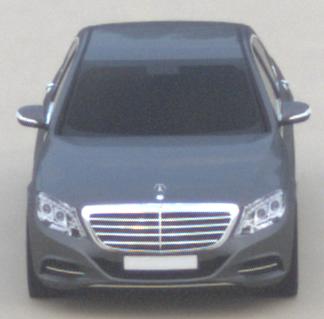
Make: Mercedes-Benz
Model: S 400 HYBRID
Detailed model: S-Class (222) Limousine
Model produced from: 2013/05
Model produced until: 2015/04
Doors: 4
Color: gray
Road condition: dry road
Daytime: morning or afternoon
Contrast: low contrast